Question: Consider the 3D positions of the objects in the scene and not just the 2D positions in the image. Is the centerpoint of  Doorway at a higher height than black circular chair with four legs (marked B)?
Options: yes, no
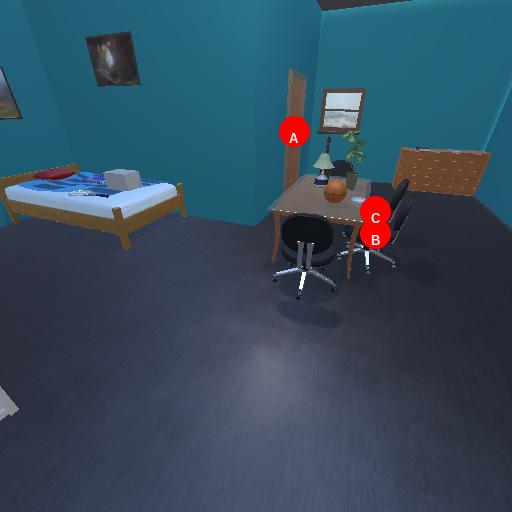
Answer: yes